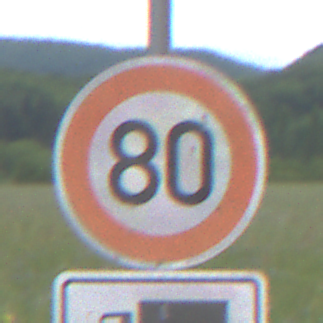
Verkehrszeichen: Geschwindigkeit80
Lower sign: HinweisDurchSinnbild7
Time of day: Midday
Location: Outdoor (RoadRail)
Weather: PartlyCloudy
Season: NotSpecified
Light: Natural